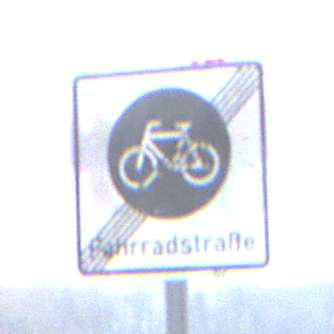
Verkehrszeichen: EndeFahrradstrasse
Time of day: MorningAfternoon
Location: Outdoor (Suburban)
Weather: Overcast
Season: NotSpecified
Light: Natural